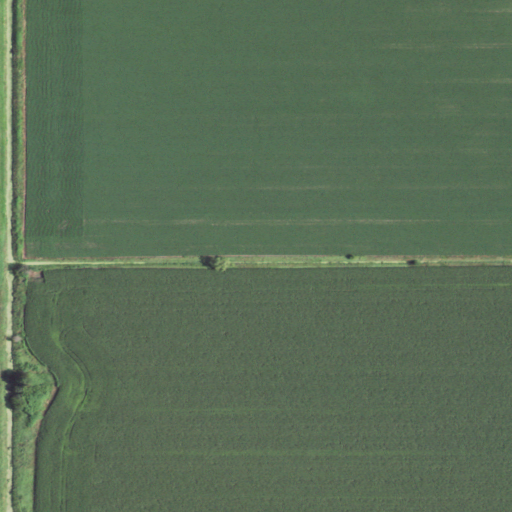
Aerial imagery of plain(s) in Minnesota named Oza Tanka Lakebed containing only cultivated crops